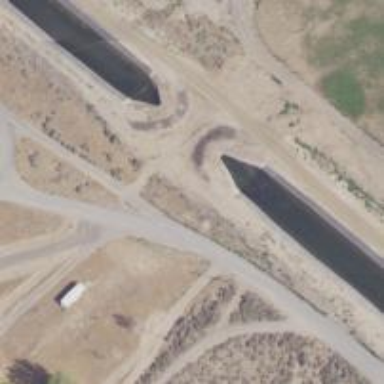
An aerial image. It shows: Culvert underpass for canal.